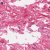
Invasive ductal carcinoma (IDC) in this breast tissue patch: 0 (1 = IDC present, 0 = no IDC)